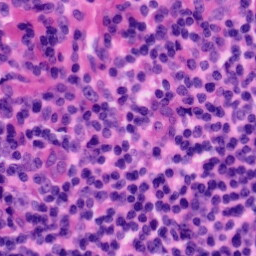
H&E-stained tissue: Tonsil